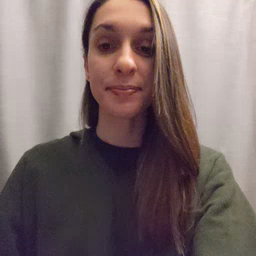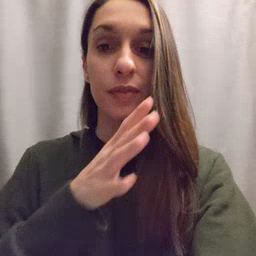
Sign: farm